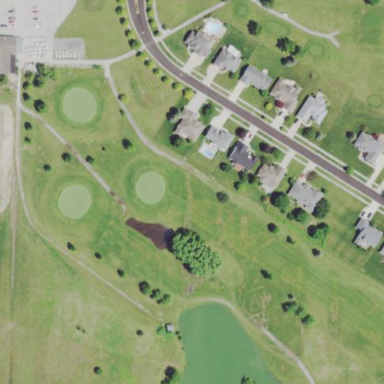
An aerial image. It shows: Golf fairway surrounded by grass.